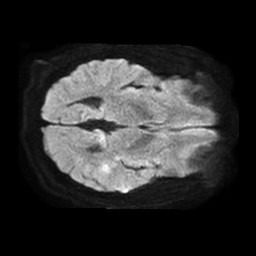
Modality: TRACE
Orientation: axial
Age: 53
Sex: female
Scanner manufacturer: philips
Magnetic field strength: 1.5 T
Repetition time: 3.013 s
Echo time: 0.06899 s